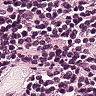
Metastatic tissue present: no